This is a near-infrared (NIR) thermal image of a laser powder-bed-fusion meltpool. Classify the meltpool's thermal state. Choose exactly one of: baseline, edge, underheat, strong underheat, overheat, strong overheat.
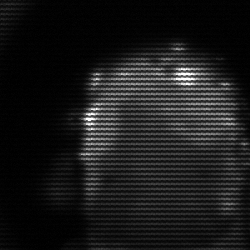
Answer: baseline